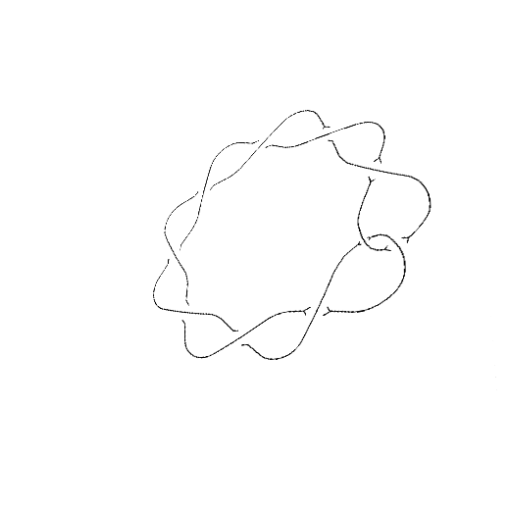
Crossing number: 10